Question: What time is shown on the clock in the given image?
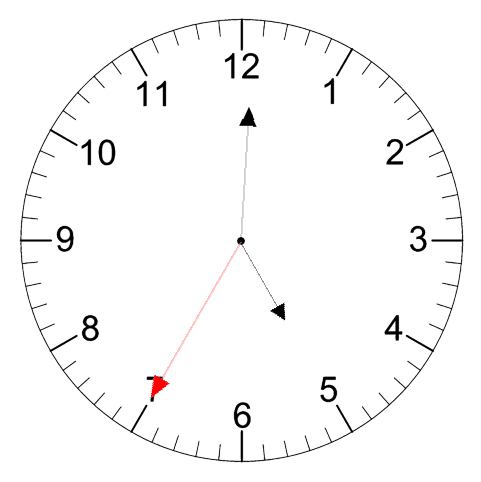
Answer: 05:00:35